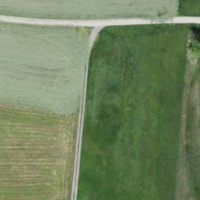
EUNIS habitat code: 24
Species observed at this site:
Papilio machaon